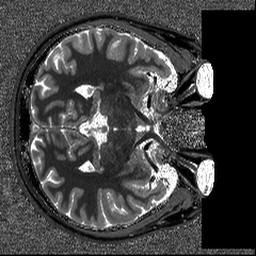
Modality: T1map
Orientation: axial
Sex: male